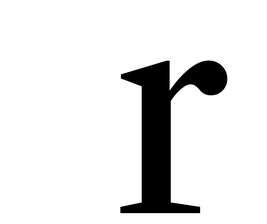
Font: LibreCaslonText_Regular